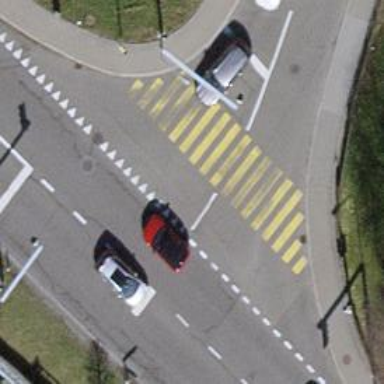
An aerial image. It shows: Road crossing with traffic signals.